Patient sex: F
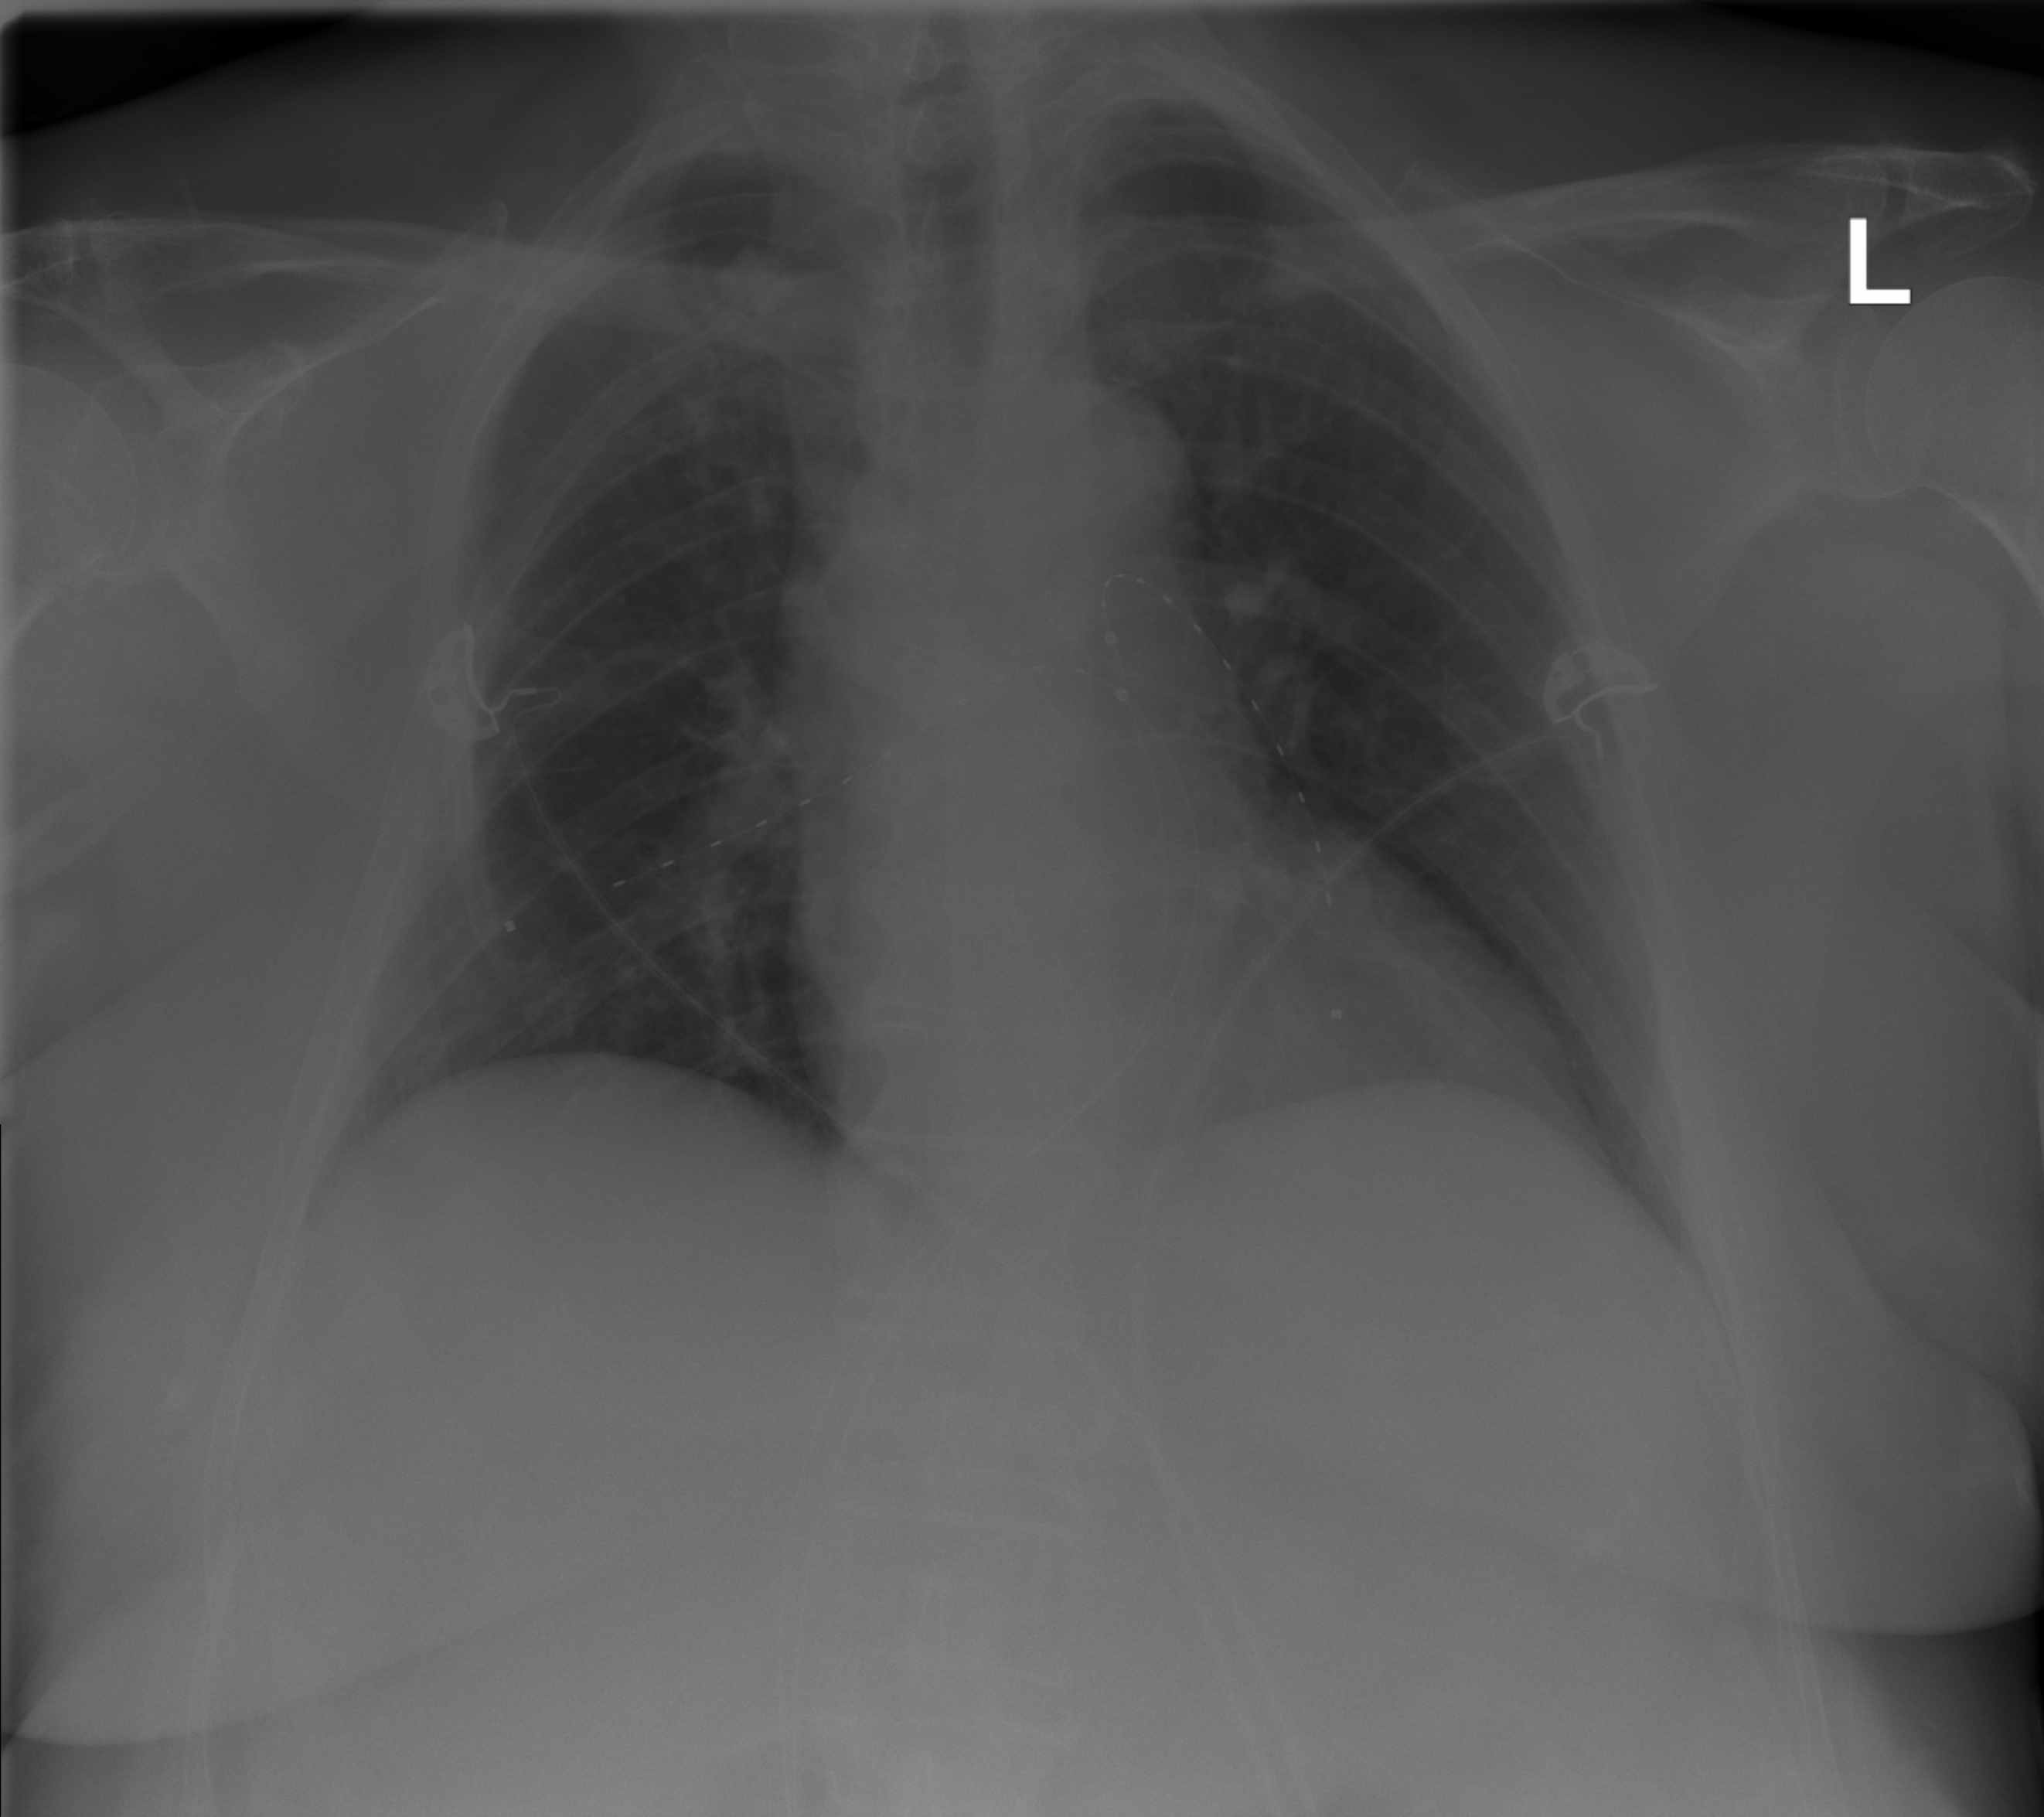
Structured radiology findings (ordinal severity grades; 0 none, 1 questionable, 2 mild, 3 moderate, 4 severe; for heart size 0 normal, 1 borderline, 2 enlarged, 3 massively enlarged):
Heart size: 0
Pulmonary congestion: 0
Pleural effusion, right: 0
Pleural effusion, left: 0
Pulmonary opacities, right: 0
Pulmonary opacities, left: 0
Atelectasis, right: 2
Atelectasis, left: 2